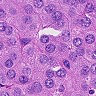
Metastatic tissue present: yes